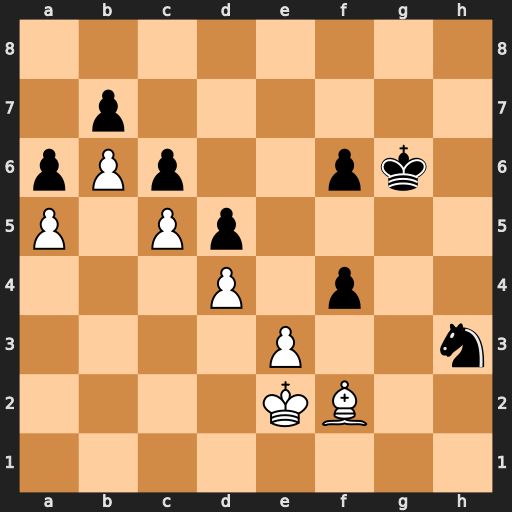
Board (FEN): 8/1p6/pPp2pk1/P1Pp4/3P1p2/4P2n/4KB2/8
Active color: w
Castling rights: -
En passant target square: -
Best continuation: e4 f3+ Ke3 dxe4 d5 cxd5 c6